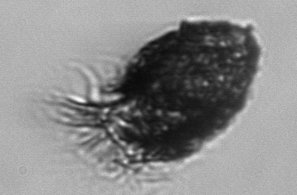
Label: Stenosemella_pacifica